Interaction volume radius: 10 \u00c5
Interaction volume height: 15 \u00c5
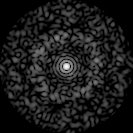
Disorder parameter: 0.8466